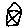
Label: house